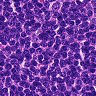
Metastatic tissue present: no